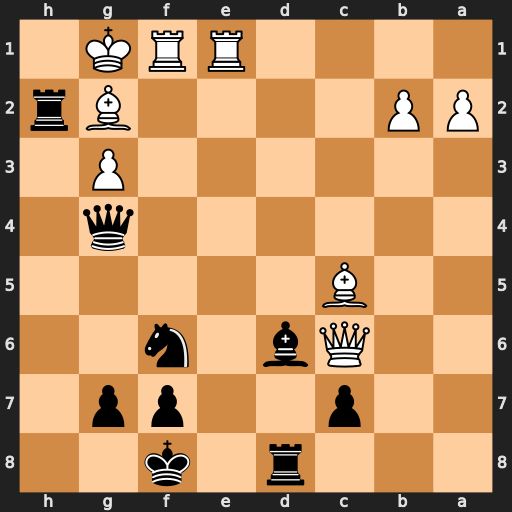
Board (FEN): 3r1k2/2p2pp1/2Qb1n2/2B5/6q1/6P1/PP4Br/4RRK1
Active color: b
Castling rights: -
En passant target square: -
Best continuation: Rxg2+ Qxg2 Bxc5+